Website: bh-photo
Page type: address-validator
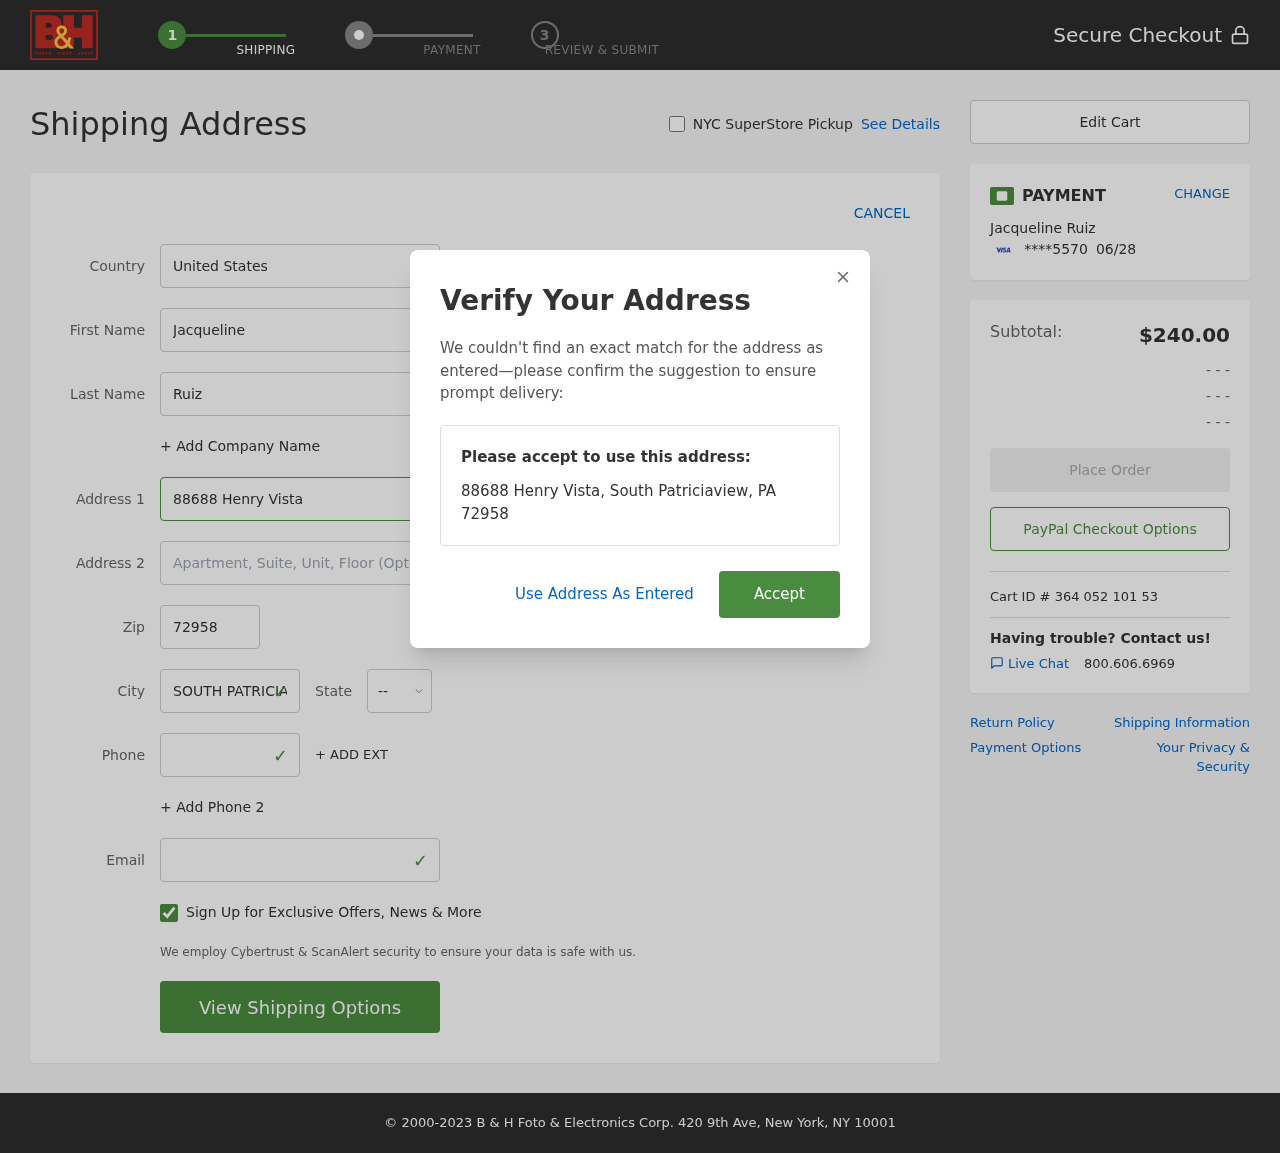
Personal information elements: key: PII_CARD_EXPIRY
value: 06/28
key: PII_CARD_LAST4
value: ****5570
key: PII_CITY
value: South Patriciaview
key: PII_COUNTRY
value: United States
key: PII_EMAIL
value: jacqueline.ruiz@hotmail.com
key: PII_FIRSTNAME
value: Jacqueline
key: PII_FULLNAME
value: Jacqueline Ruiz
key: PII_LASTNAME
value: Ruiz
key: PII_PHONE
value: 7703198650
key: PII_POSTCODE
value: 72958
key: PII_STATE_ABBR
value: PA
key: PII_STREET
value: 88688 Henry Vista
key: PII_CITY_STATE_ZIP
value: South Patriciaview, PA 72958
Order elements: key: ORDER_SUBTOTAL
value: $240.00
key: ORDER_ID
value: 364 052 101 53